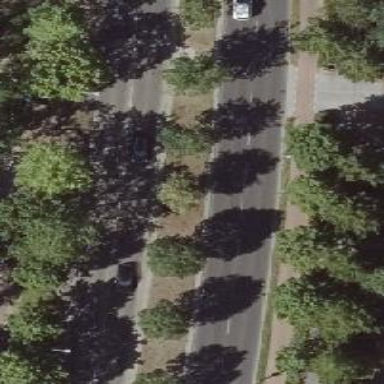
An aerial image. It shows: Avenue lined with broadleaved deciduous trees.